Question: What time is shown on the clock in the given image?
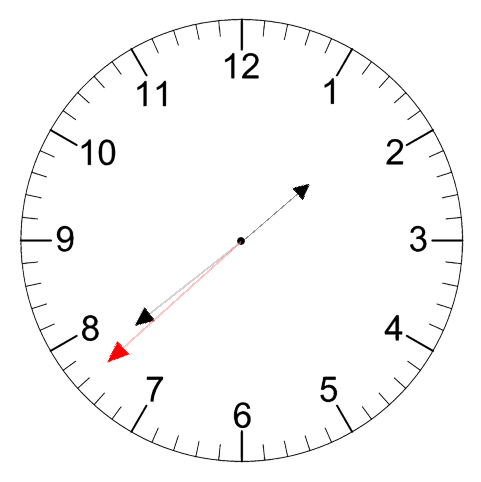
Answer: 01:38:38